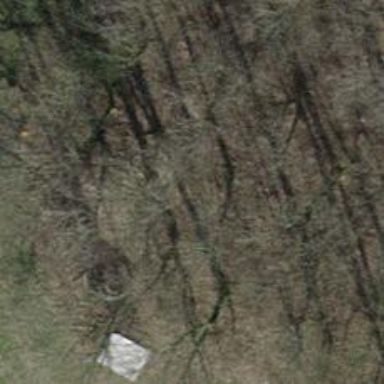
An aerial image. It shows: Pipeline marker.